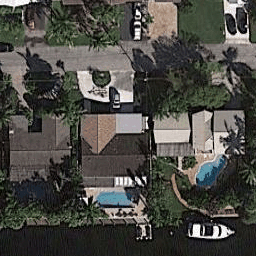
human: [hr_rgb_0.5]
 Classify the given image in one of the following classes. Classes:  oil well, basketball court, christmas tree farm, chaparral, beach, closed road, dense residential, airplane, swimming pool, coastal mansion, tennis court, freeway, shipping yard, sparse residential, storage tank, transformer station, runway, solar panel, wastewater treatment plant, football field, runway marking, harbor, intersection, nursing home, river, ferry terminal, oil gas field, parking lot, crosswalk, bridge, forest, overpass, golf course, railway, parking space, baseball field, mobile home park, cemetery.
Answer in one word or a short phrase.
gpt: coastal mansion